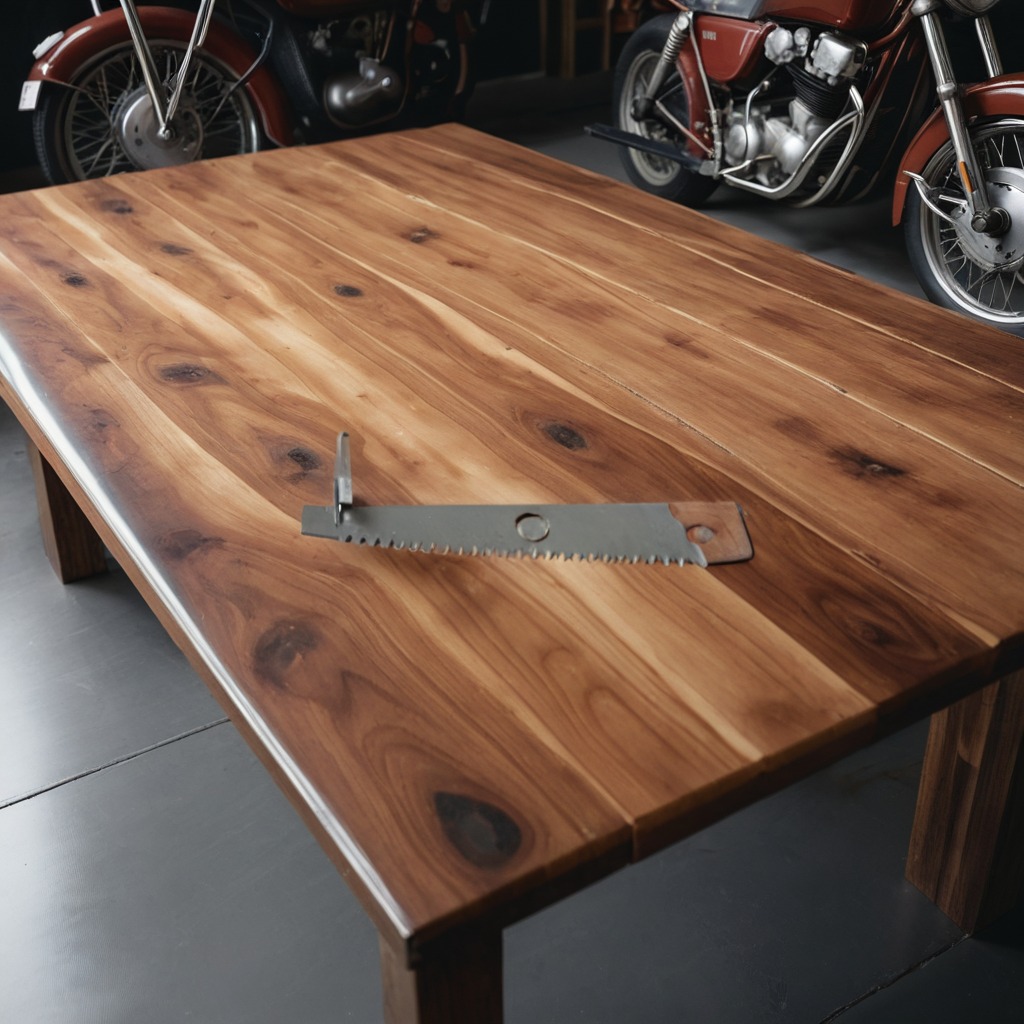
A metal saw is lying on a wooden table in a vintage motorcycle garage.